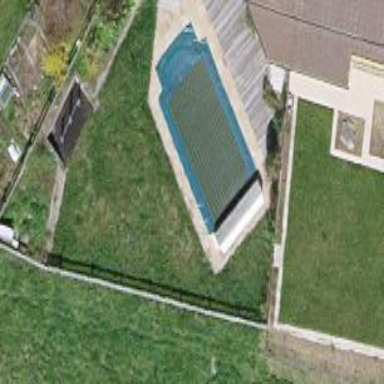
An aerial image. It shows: Swimming pool located in leisure land.